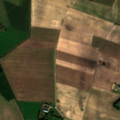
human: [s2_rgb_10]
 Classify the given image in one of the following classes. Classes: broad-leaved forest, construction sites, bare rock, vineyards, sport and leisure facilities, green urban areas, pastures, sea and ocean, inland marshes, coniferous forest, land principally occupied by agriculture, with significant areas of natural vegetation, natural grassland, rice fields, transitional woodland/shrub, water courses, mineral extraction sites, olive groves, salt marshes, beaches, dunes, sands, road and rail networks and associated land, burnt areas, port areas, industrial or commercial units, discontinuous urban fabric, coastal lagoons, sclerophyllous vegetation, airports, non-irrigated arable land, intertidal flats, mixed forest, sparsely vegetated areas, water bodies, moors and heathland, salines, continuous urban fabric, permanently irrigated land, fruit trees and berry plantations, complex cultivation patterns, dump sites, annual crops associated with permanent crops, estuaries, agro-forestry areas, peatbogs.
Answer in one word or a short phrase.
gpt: non-irrigated arable land, complex cultivation patterns